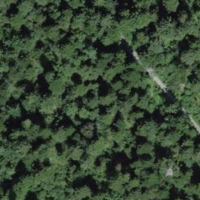
EUNIS habitat code: 41
Species observed at this site:
Berberis vulgaris